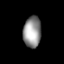
Tissue: lung
Cell type: Epithelial cells
Senescence score: 0.1775
Nuclear area (px): 549
Mean DAPI intensity: 145.594